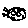
Label: moon